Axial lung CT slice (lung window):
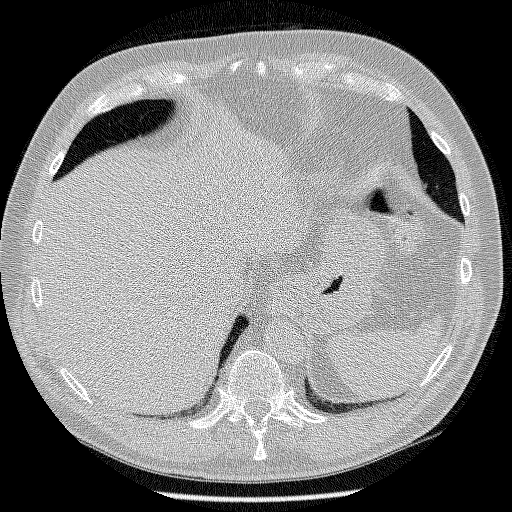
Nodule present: no